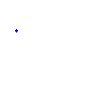
Particle: kaon